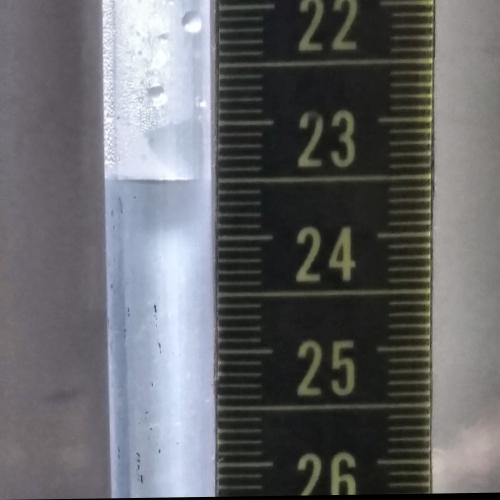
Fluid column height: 23.5 cm